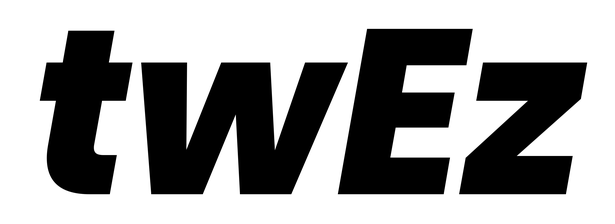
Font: Poppins-ExtraBoldItalic